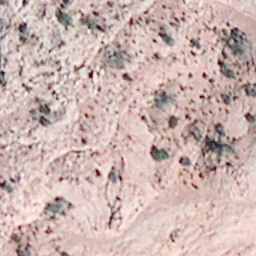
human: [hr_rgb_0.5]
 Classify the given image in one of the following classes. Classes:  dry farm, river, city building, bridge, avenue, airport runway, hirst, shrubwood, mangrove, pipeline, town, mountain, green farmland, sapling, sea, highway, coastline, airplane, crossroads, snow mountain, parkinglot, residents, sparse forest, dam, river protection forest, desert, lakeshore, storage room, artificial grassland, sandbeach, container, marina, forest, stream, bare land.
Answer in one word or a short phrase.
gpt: bare land